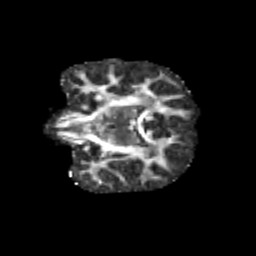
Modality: FA
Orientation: coronal
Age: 10
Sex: male
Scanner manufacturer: siemens
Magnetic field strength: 3 T
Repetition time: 3.8 s
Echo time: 0.07 s